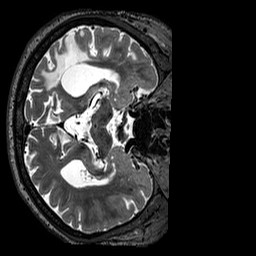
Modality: T2w
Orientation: axial
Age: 52
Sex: male
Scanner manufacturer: siemens
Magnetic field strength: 3 T
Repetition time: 3.2 s
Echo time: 0.567 s